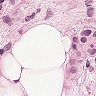
Metastatic tissue present: yes